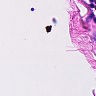
Metastatic tissue present: no